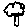
Label: tree